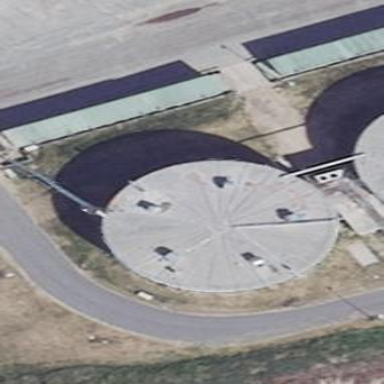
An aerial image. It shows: Storage tank that is man-made.